Field crop: maize
Growth stage: 2
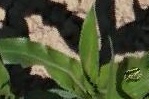
Species: maize